Question: I am trying to add a custom save button at the end of each row in handsontable.
I am using handsontable package in laravel 4.
The button shows up like this:

'''
<button>Save</button>
'''
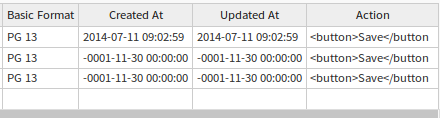
Answer: I found an answer to my own question..
I used "renderer" in handsontable to render the cell into HTML
'''
columns: [
{data: "unique_no"},
{data: "title"},
{data: "subject"},
{data: "year"},
{data: "duration"},
{data: "color"},
{data: "language"},
{data: "synopsis"},
{data: "director"},
{data: "basic_format"},
{data: "created_at"},
{data: "updated_at"},
{data: "action", renderer: "html",readOnly: true}
],
'''
This is where I found it <URL>